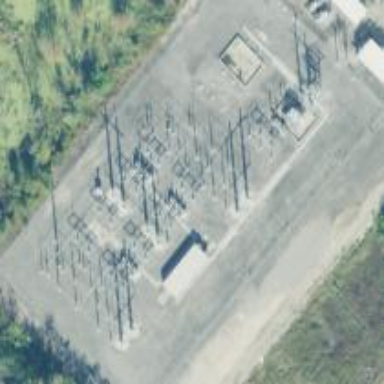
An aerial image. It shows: Switch for power supply.